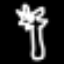
Label: palm tree